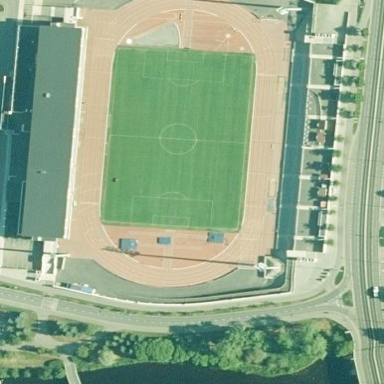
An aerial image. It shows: Stadium used for athletics and soccer.